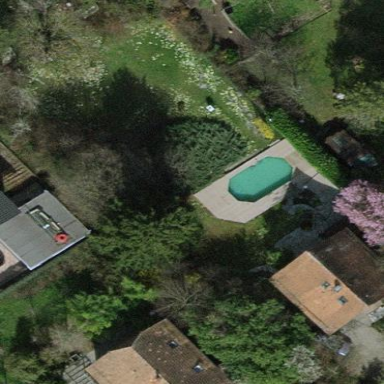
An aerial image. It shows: Garden enclosed by fence.